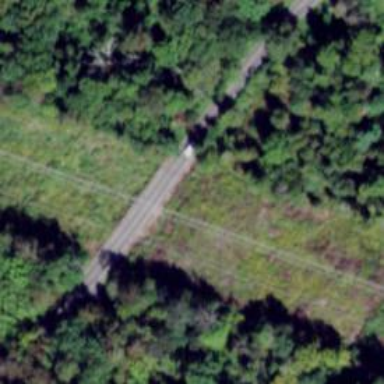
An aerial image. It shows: Tertiary road.